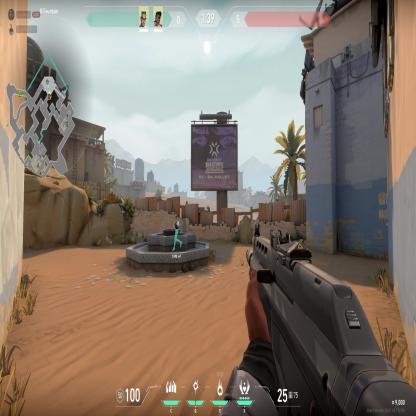
Label: teammate